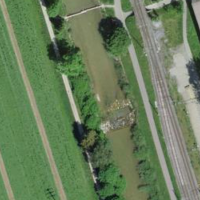
EUNIS habitat code: 52
Species observed at this site:
Cornus sanguinea
Corylus avellana
Chorthippus brunneus
Chorthippus biguttulus